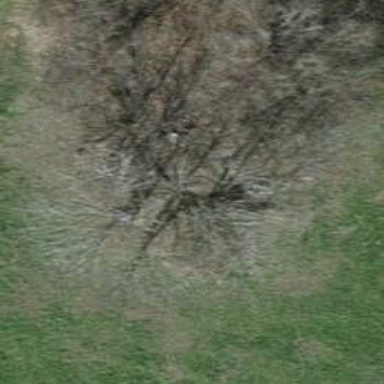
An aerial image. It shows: Urban area featuring tree as natural element.